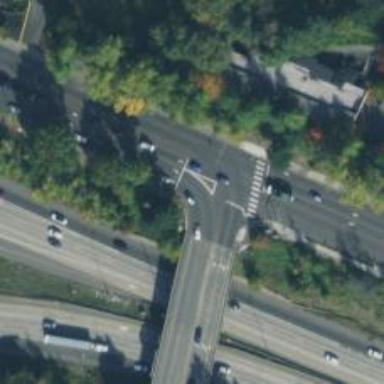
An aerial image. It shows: Asphalt road at the secondary link level.